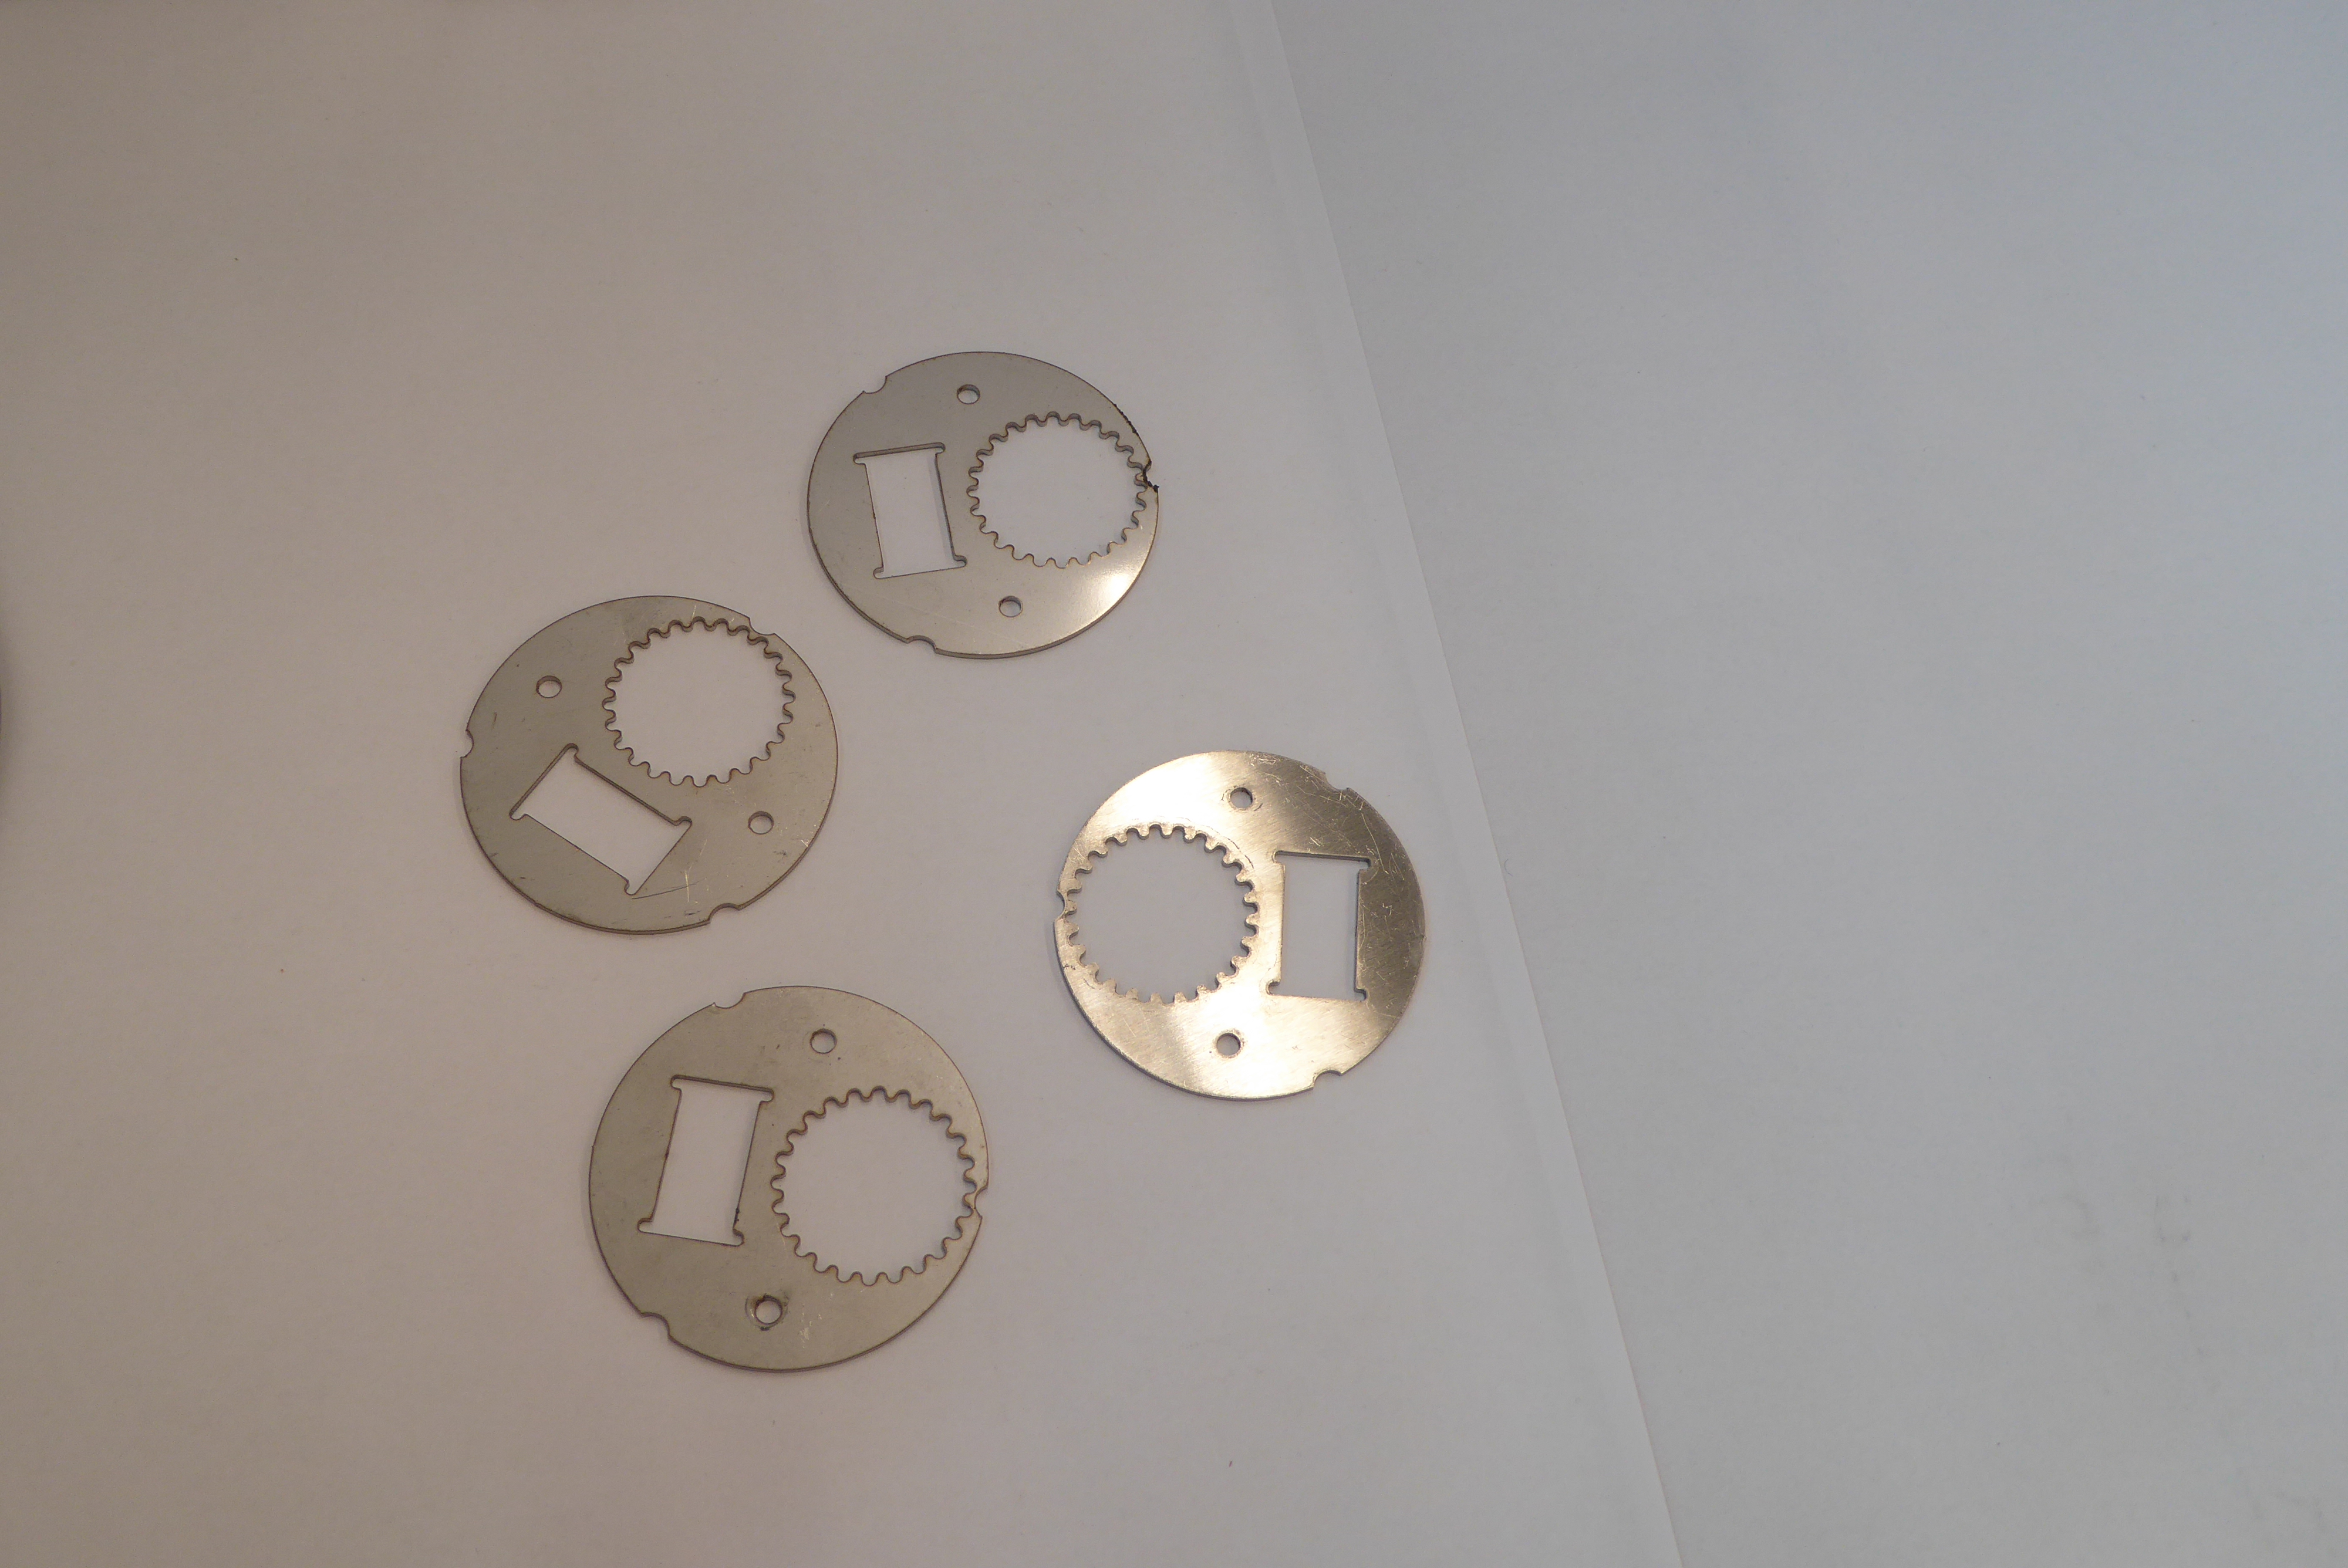
Label: Bottle Opener - Inlay